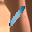
Label: 1